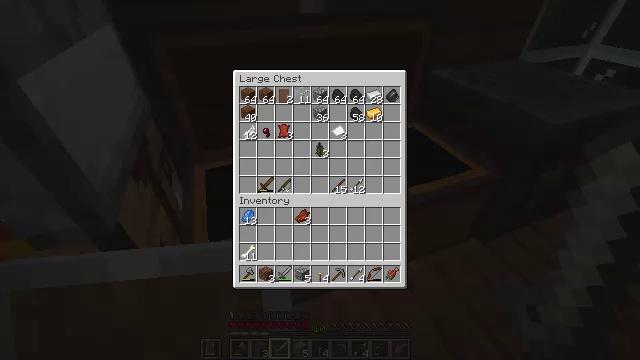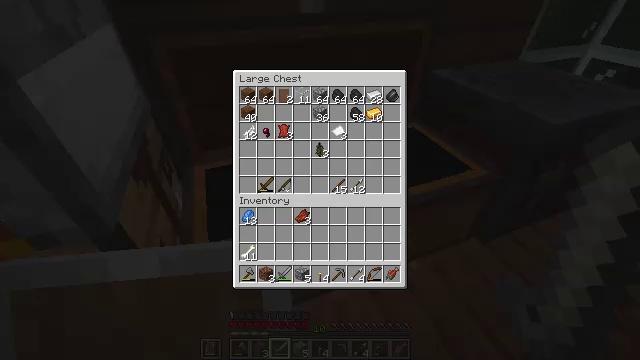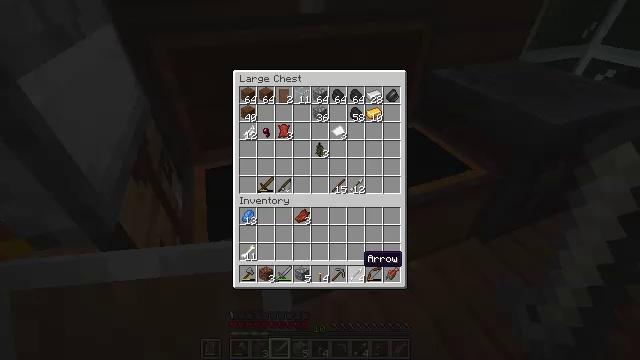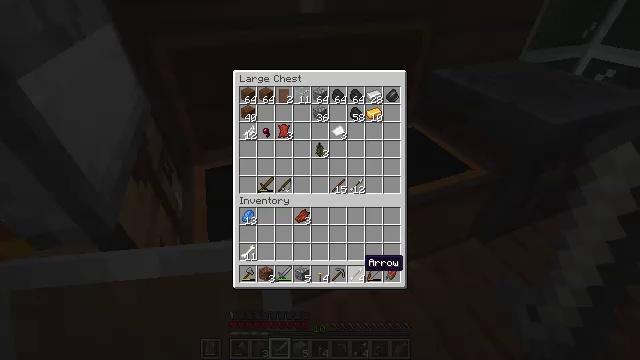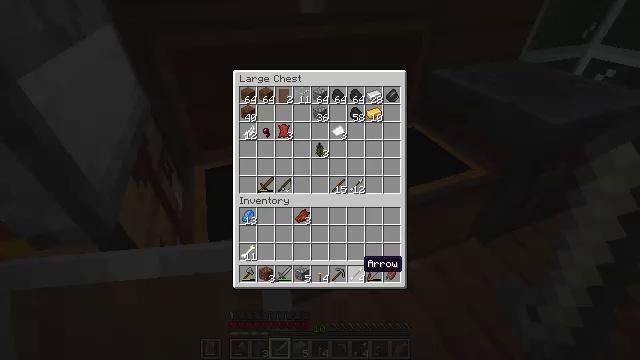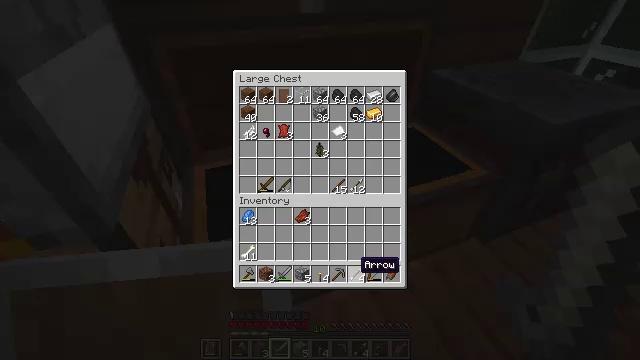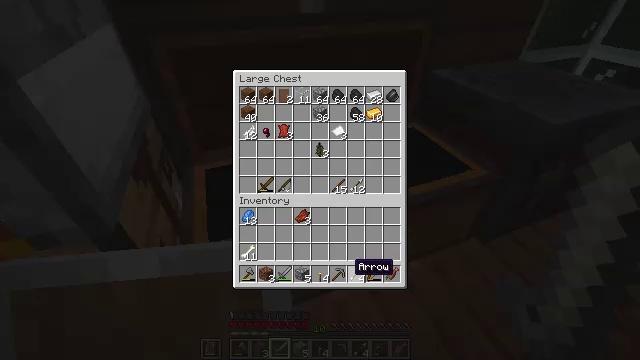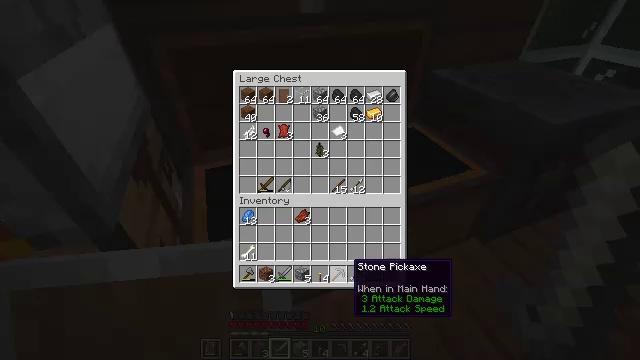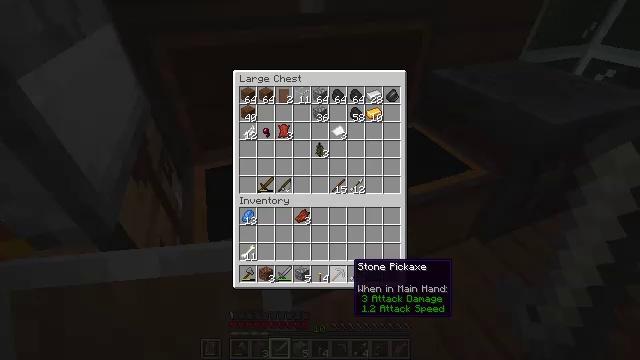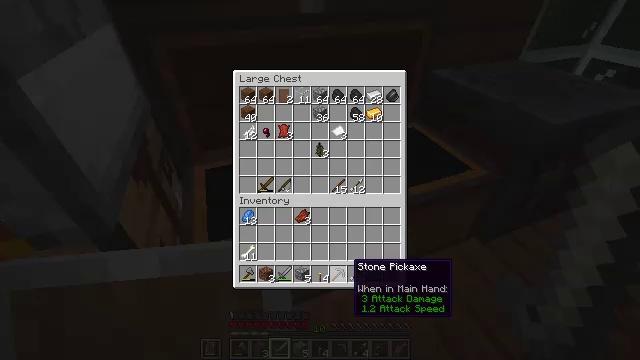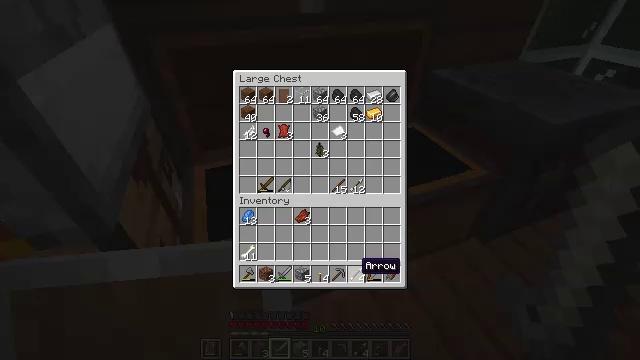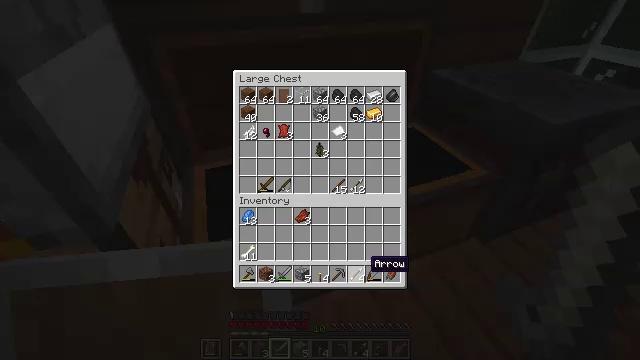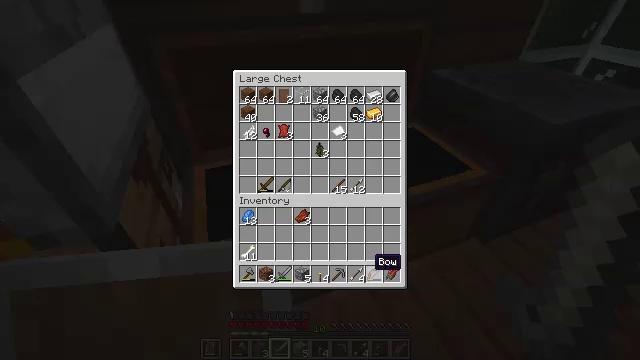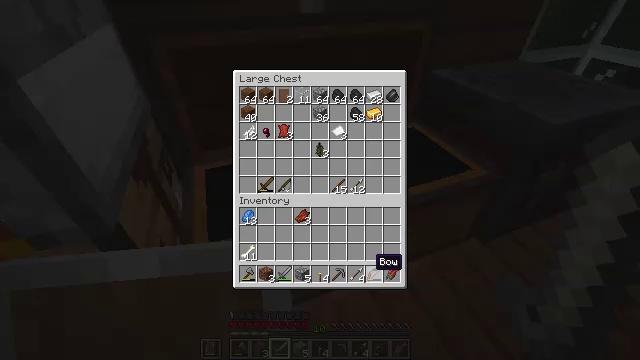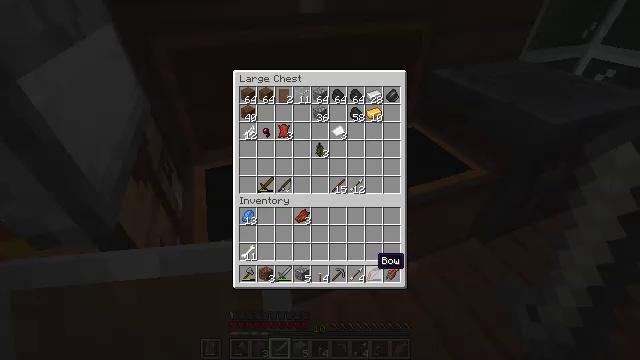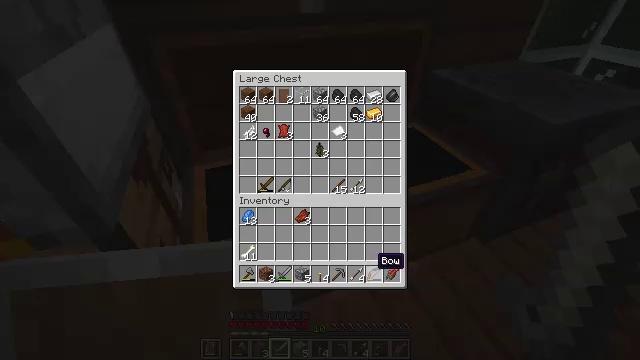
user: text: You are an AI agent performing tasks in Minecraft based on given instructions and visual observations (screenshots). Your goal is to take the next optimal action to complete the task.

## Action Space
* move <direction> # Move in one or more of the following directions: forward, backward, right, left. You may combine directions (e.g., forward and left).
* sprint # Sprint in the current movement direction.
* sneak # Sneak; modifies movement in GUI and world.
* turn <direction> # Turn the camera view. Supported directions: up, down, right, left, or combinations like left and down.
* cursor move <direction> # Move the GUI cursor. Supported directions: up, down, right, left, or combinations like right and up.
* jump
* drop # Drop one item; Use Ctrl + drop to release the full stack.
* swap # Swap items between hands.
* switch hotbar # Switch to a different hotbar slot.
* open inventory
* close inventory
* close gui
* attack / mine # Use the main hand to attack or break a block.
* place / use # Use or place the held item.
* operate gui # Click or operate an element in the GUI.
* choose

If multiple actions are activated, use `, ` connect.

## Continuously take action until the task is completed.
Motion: motion action
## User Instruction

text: Harvest wheat from the field.
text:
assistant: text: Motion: no_op
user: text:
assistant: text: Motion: no_op
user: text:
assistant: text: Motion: no_op
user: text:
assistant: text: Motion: no_op
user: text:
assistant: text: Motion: no_op
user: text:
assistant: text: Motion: no_op
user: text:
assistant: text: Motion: no_op
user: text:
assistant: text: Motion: no_op
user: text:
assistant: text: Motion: no_op
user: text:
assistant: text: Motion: no_op
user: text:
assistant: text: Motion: no_op
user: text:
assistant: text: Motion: cursor move right
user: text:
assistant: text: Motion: cursor move right
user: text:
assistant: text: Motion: no_op
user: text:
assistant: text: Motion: no_op
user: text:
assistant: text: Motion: no_op
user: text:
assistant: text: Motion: no_op
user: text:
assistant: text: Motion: no_op
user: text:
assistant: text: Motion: no_op
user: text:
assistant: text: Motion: no_op
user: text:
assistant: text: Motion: no_op
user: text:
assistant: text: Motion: no_op
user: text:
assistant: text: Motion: no_op
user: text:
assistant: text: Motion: no_op
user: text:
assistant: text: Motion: no_op
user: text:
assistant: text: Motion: no_op
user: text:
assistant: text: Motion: no_op
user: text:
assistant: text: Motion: no_op
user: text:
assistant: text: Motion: operate gui
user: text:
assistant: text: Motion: operate gui